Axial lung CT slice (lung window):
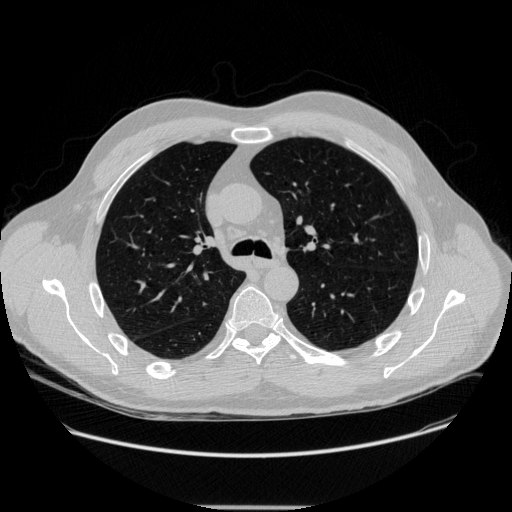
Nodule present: no